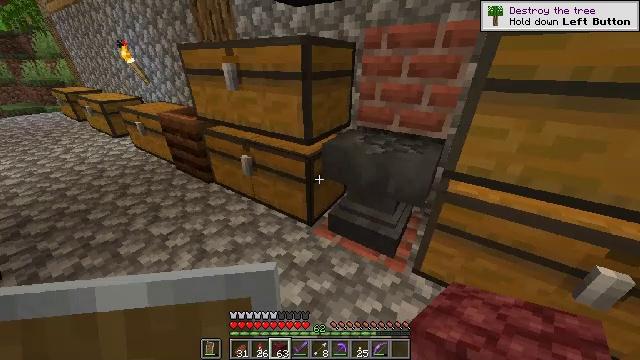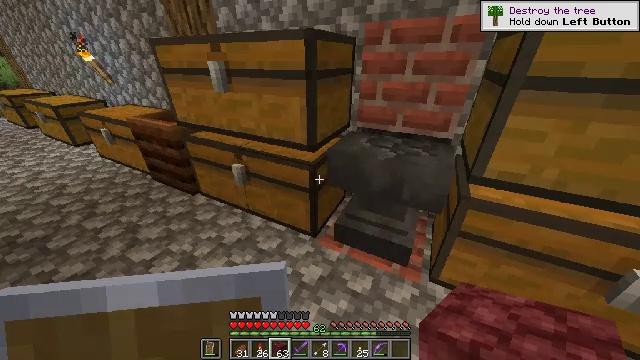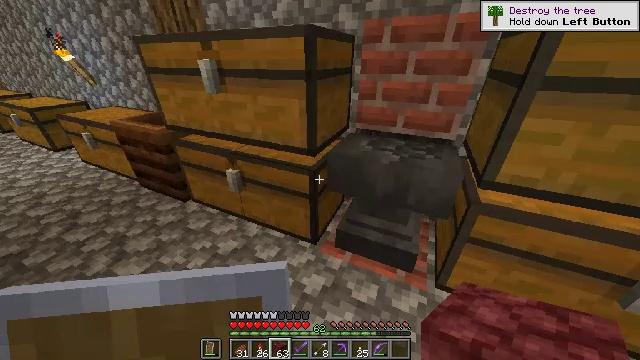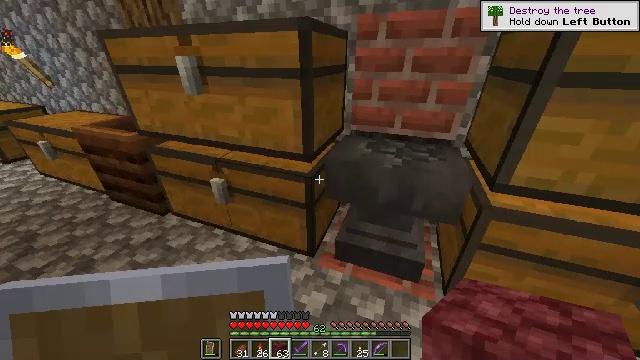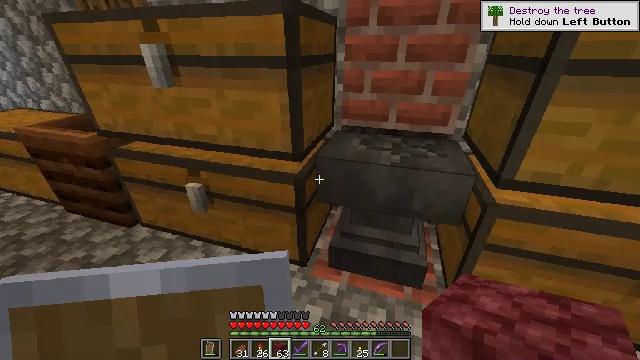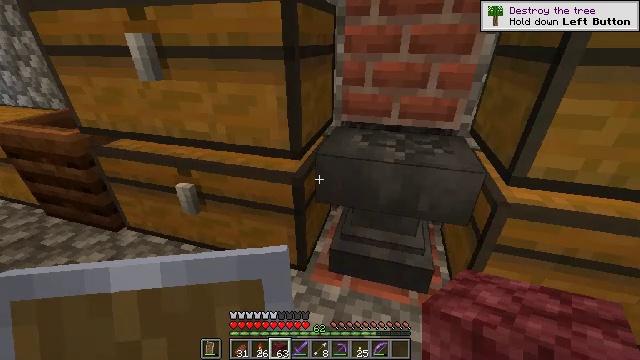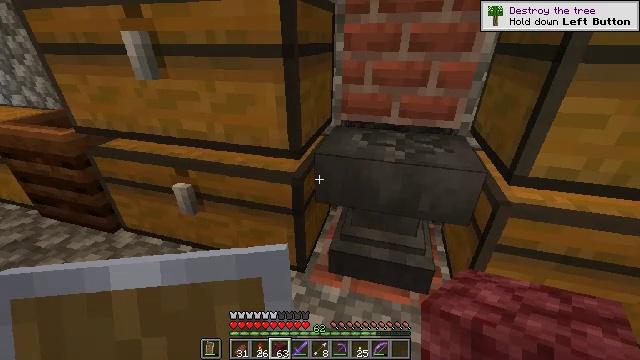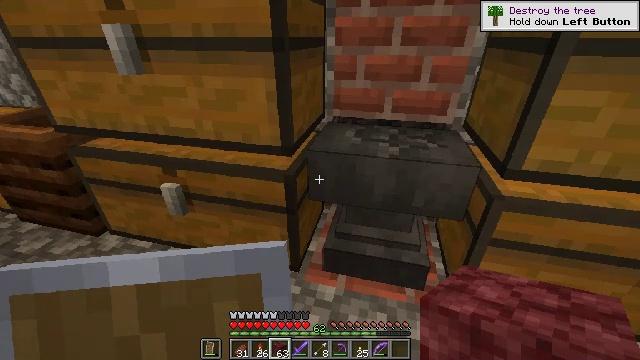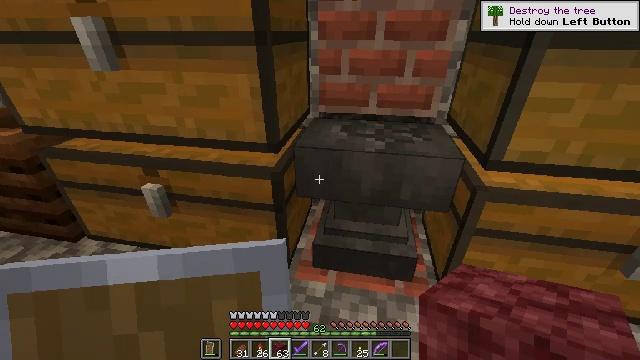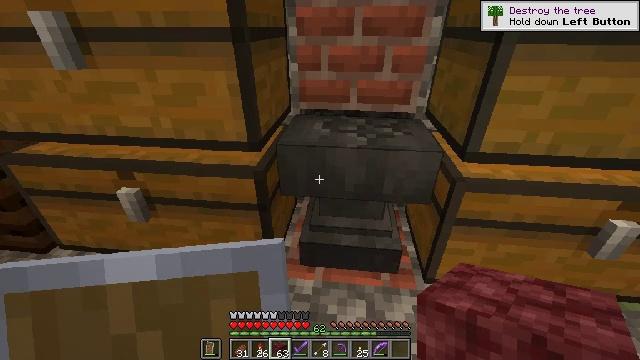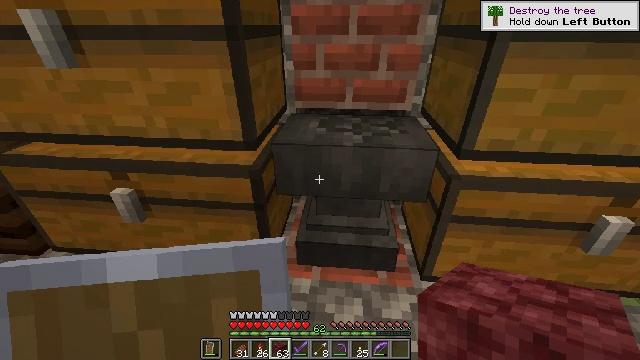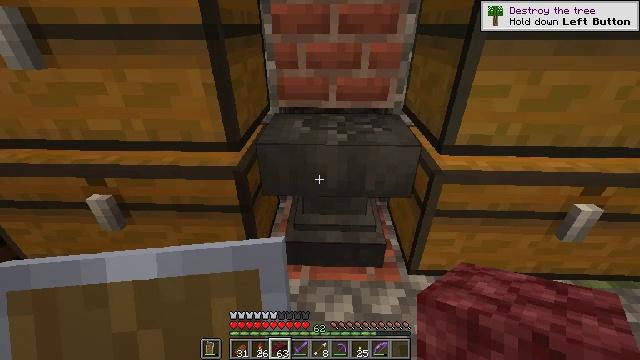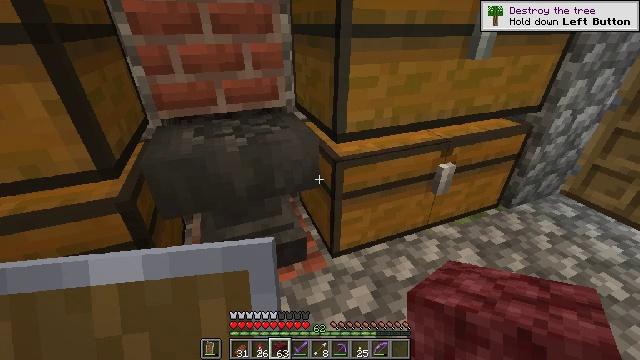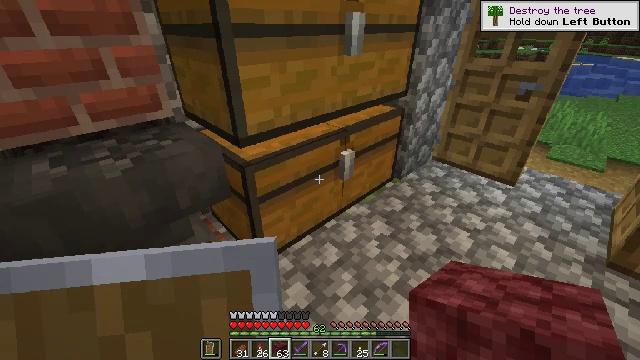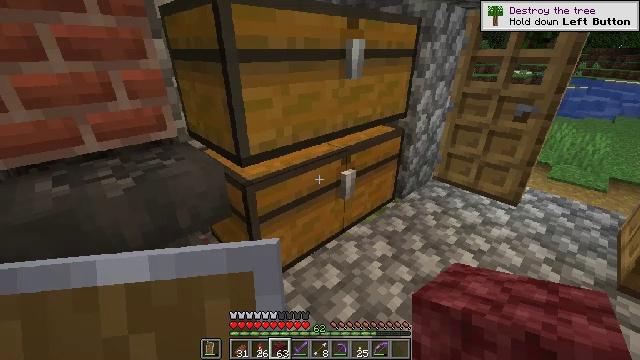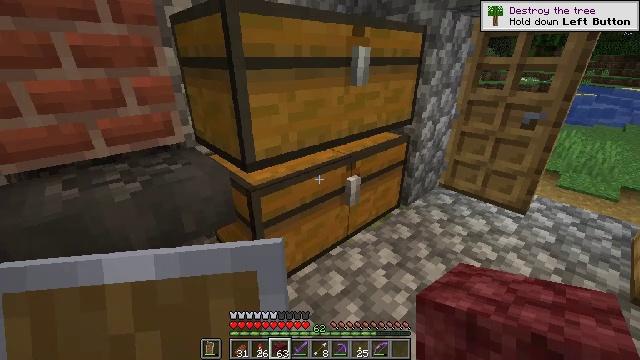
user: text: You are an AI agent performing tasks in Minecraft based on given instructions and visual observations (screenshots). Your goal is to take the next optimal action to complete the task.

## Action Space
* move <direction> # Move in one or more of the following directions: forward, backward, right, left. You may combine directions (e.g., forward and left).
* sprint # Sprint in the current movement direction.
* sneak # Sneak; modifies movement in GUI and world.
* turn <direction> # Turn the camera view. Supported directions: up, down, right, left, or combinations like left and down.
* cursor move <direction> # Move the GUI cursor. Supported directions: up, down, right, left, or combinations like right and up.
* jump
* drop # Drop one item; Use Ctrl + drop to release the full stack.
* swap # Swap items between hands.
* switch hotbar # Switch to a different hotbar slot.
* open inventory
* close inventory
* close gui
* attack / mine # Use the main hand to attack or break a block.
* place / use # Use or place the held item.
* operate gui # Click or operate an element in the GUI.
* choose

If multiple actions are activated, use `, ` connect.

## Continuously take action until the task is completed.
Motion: motion action
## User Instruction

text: Make a slime block with slimeballs.
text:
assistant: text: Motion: move forward, turn right
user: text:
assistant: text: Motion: turn right
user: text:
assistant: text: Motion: turn right
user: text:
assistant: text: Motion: turn right
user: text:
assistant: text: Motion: no_op
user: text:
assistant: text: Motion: no_op
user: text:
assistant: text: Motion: turn right
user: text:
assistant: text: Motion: turn right
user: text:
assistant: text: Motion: turn right
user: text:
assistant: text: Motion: no_op
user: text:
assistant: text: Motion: turn right
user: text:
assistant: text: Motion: turn right
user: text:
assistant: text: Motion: turn right
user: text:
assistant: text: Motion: turn up
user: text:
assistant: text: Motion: turn left and up
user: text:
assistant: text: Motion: no_op
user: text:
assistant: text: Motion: no_op
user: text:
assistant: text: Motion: turn left
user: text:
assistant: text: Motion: turn right
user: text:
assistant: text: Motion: turn right
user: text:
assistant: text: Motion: turn right
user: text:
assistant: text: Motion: turn right
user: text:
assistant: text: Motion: use / place
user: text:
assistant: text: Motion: use / place
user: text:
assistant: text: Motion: use / place
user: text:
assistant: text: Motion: turn right
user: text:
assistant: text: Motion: turn right
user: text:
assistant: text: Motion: turn right
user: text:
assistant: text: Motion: turn right and down
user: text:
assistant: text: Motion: turn right